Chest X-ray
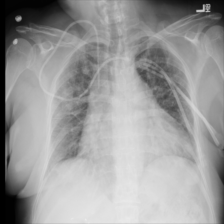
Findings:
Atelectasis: negative
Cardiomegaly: negative
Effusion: negative
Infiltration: positive
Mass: negative
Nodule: negative
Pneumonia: positive
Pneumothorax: negative
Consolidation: negative
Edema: positive
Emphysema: negative
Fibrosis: negative
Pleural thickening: positive
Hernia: negative